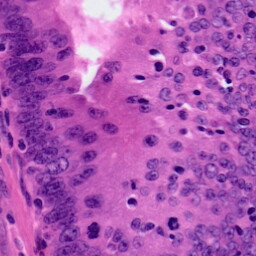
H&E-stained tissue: Colon